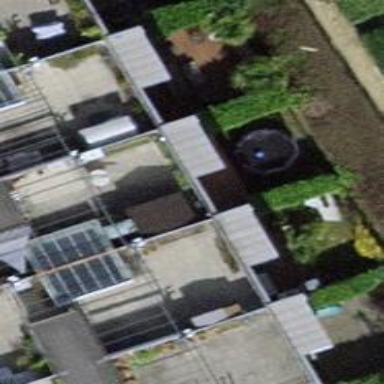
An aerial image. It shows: Garden enclosed by fence.